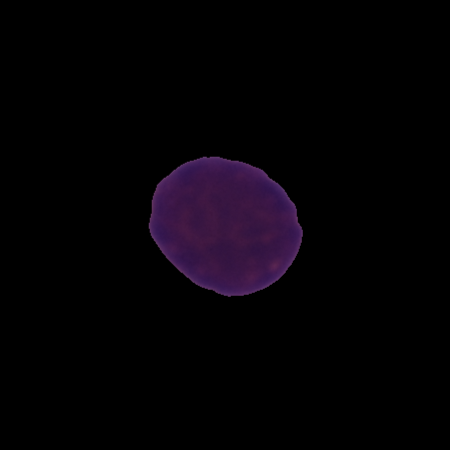
Label: healthy